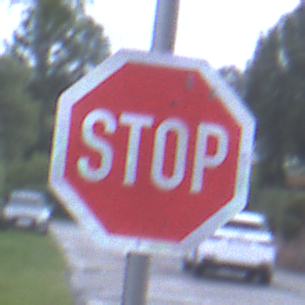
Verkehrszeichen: Stop
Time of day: SunriseSunset
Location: Outdoor (Urban)
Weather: PartlyCloudy
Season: NotSpecified
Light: Natural